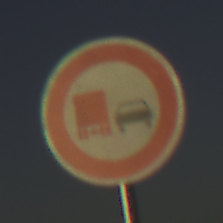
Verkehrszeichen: UeberholverbotKraftfahrzeuge
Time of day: SunriseSunset
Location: Outdoor (RoadRail)
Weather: Clear
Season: NotSpecified
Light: Natural